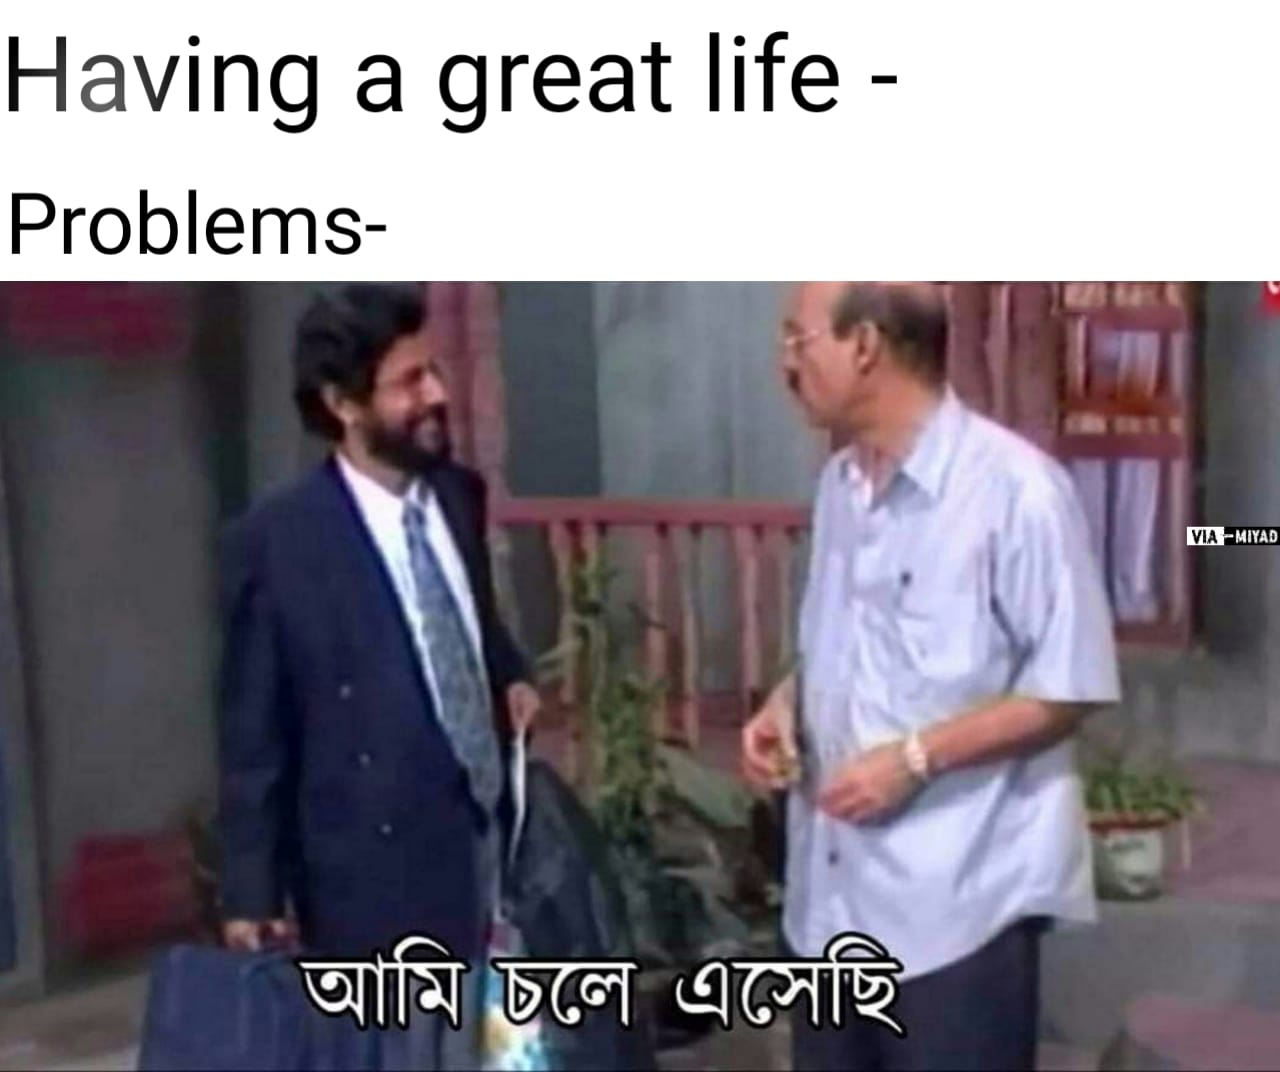
Caption: Having a great life -   Problems -    আমি চলে এসেছি
Label: non-hate